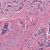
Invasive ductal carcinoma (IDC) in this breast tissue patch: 1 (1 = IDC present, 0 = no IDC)